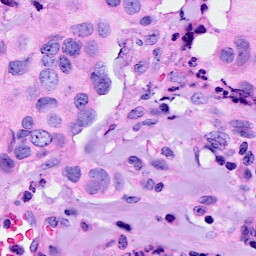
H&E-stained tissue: Breast